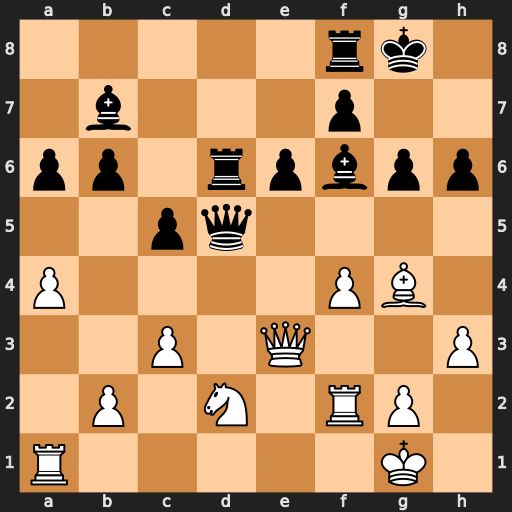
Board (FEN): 5rk1/1b3p2/pp1rpbpp/2pq4/P4PB1/2P1Q2P/1P1N1RP1/R5K1
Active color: w
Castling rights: -
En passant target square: -
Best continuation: Bf3 Qd3 Qxd3 Rxd3 Bxb7